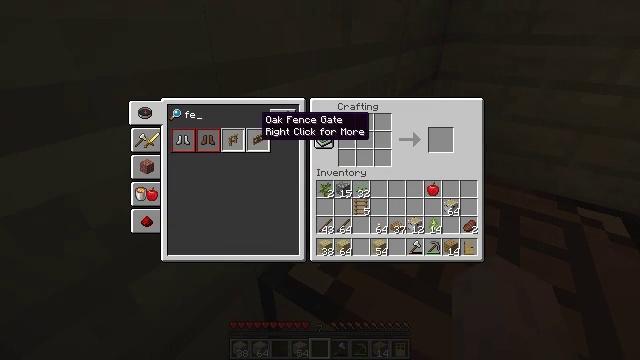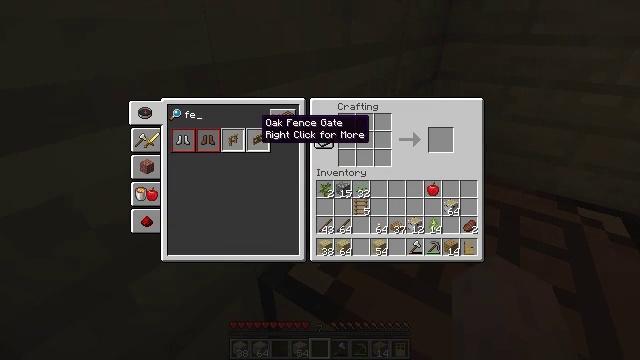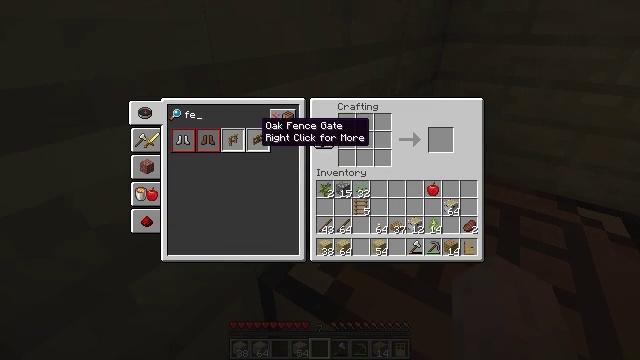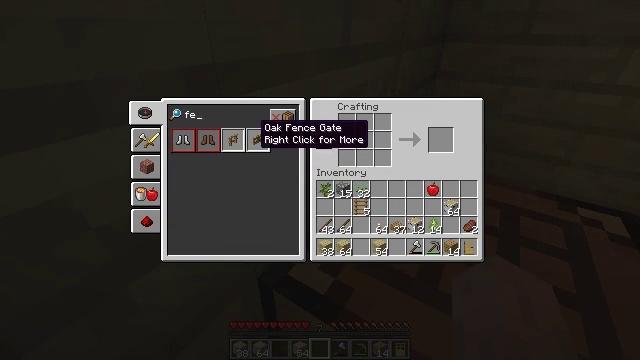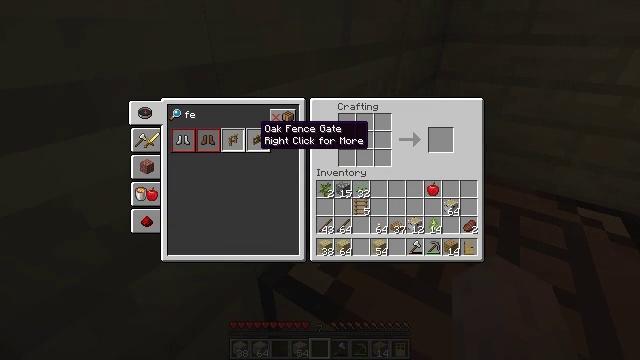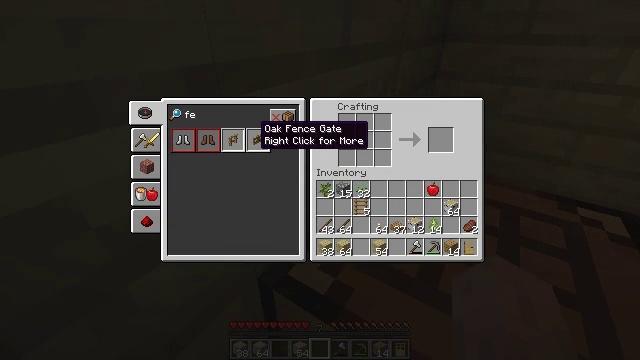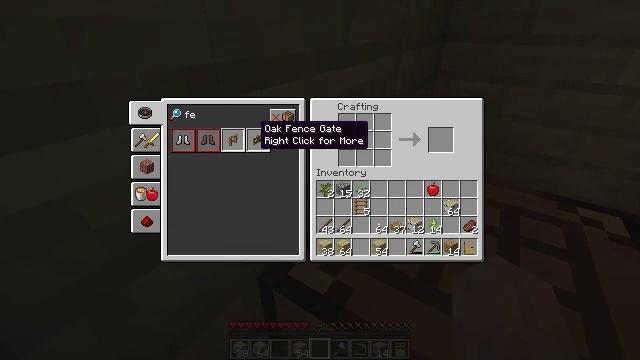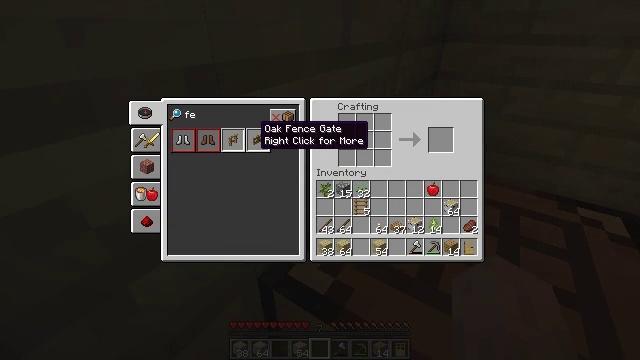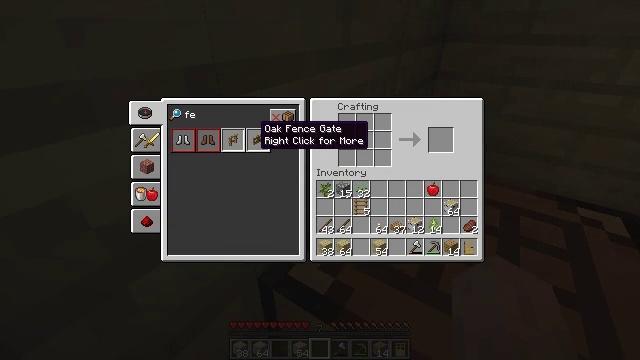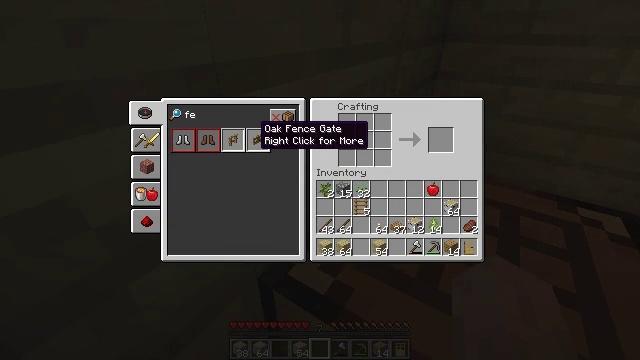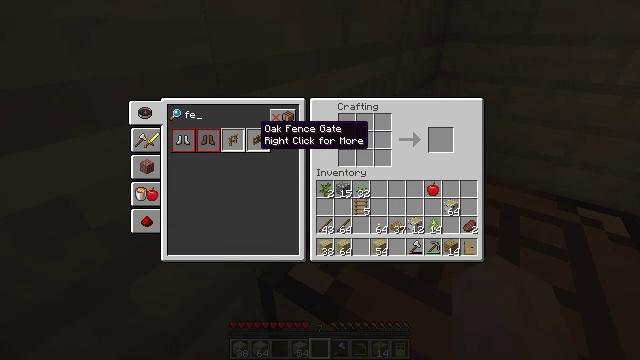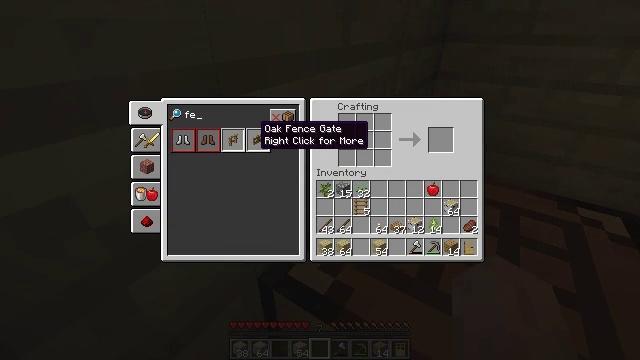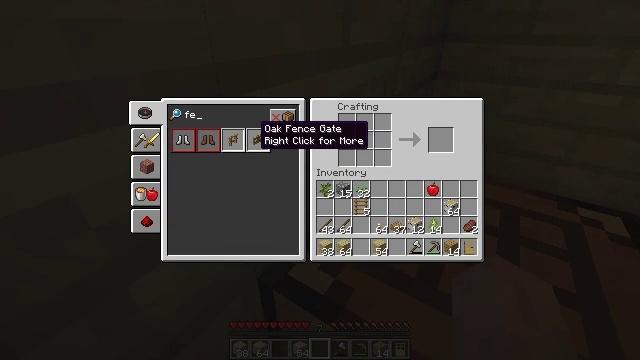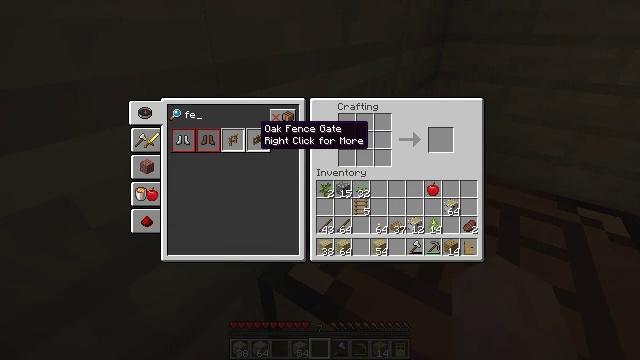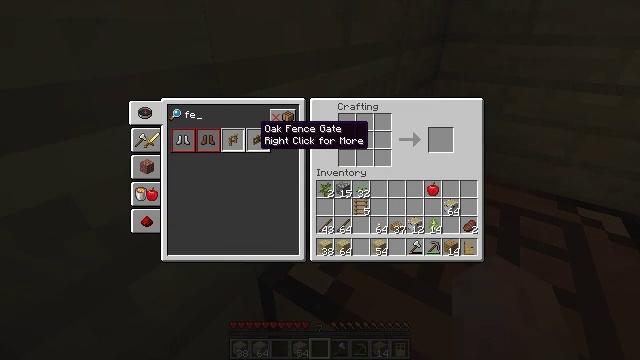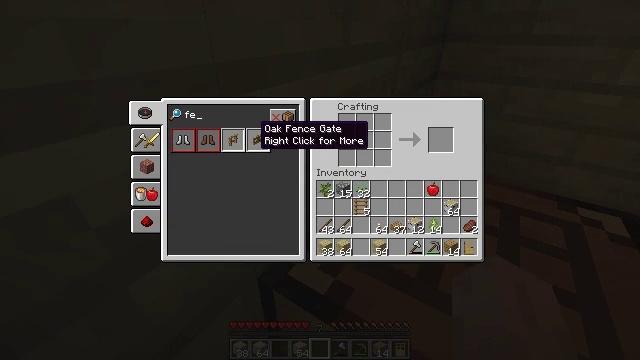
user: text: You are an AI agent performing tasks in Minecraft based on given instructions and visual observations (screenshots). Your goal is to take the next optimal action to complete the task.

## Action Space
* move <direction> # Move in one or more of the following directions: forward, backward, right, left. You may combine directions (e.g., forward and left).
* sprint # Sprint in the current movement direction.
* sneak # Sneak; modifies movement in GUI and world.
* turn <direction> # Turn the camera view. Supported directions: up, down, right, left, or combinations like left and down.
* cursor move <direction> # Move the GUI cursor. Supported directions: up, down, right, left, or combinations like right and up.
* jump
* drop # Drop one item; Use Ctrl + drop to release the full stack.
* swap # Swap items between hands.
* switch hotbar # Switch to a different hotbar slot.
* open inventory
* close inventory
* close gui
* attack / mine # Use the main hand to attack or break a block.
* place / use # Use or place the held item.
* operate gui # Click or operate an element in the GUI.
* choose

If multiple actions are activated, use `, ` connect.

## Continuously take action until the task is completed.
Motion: motion action
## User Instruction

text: Craft a birch fence by organizing birch planks and sticks in the crafting grid.
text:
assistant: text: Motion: no_op
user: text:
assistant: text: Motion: no_op
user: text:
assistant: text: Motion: no_op
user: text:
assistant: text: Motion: no_op
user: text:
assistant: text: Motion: no_op
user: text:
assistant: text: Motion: no_op
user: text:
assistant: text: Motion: no_op
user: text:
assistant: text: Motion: no_op
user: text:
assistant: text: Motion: no_op
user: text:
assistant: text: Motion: no_op
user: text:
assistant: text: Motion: no_op
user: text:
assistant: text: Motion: no_op
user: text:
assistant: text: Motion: no_op
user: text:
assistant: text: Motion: no_op
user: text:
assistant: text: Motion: no_op
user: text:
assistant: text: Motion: no_op
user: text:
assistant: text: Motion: no_op
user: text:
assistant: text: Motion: no_op
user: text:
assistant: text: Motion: no_op
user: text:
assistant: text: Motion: no_op
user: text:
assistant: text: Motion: no_op
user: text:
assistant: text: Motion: cursor move left
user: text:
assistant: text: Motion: no_op
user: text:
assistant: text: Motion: no_op
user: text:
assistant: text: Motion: no_op
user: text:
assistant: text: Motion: no_op
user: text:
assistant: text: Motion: operate gui
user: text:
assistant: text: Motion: operate gui
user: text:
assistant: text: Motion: operate gui
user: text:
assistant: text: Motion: no_op